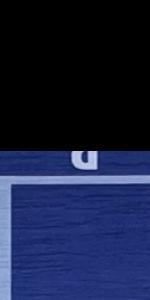
Label: Empty